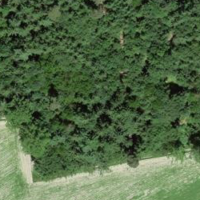
EUNIS habitat code: 44
Species observed at this site:
Colias croceus